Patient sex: F
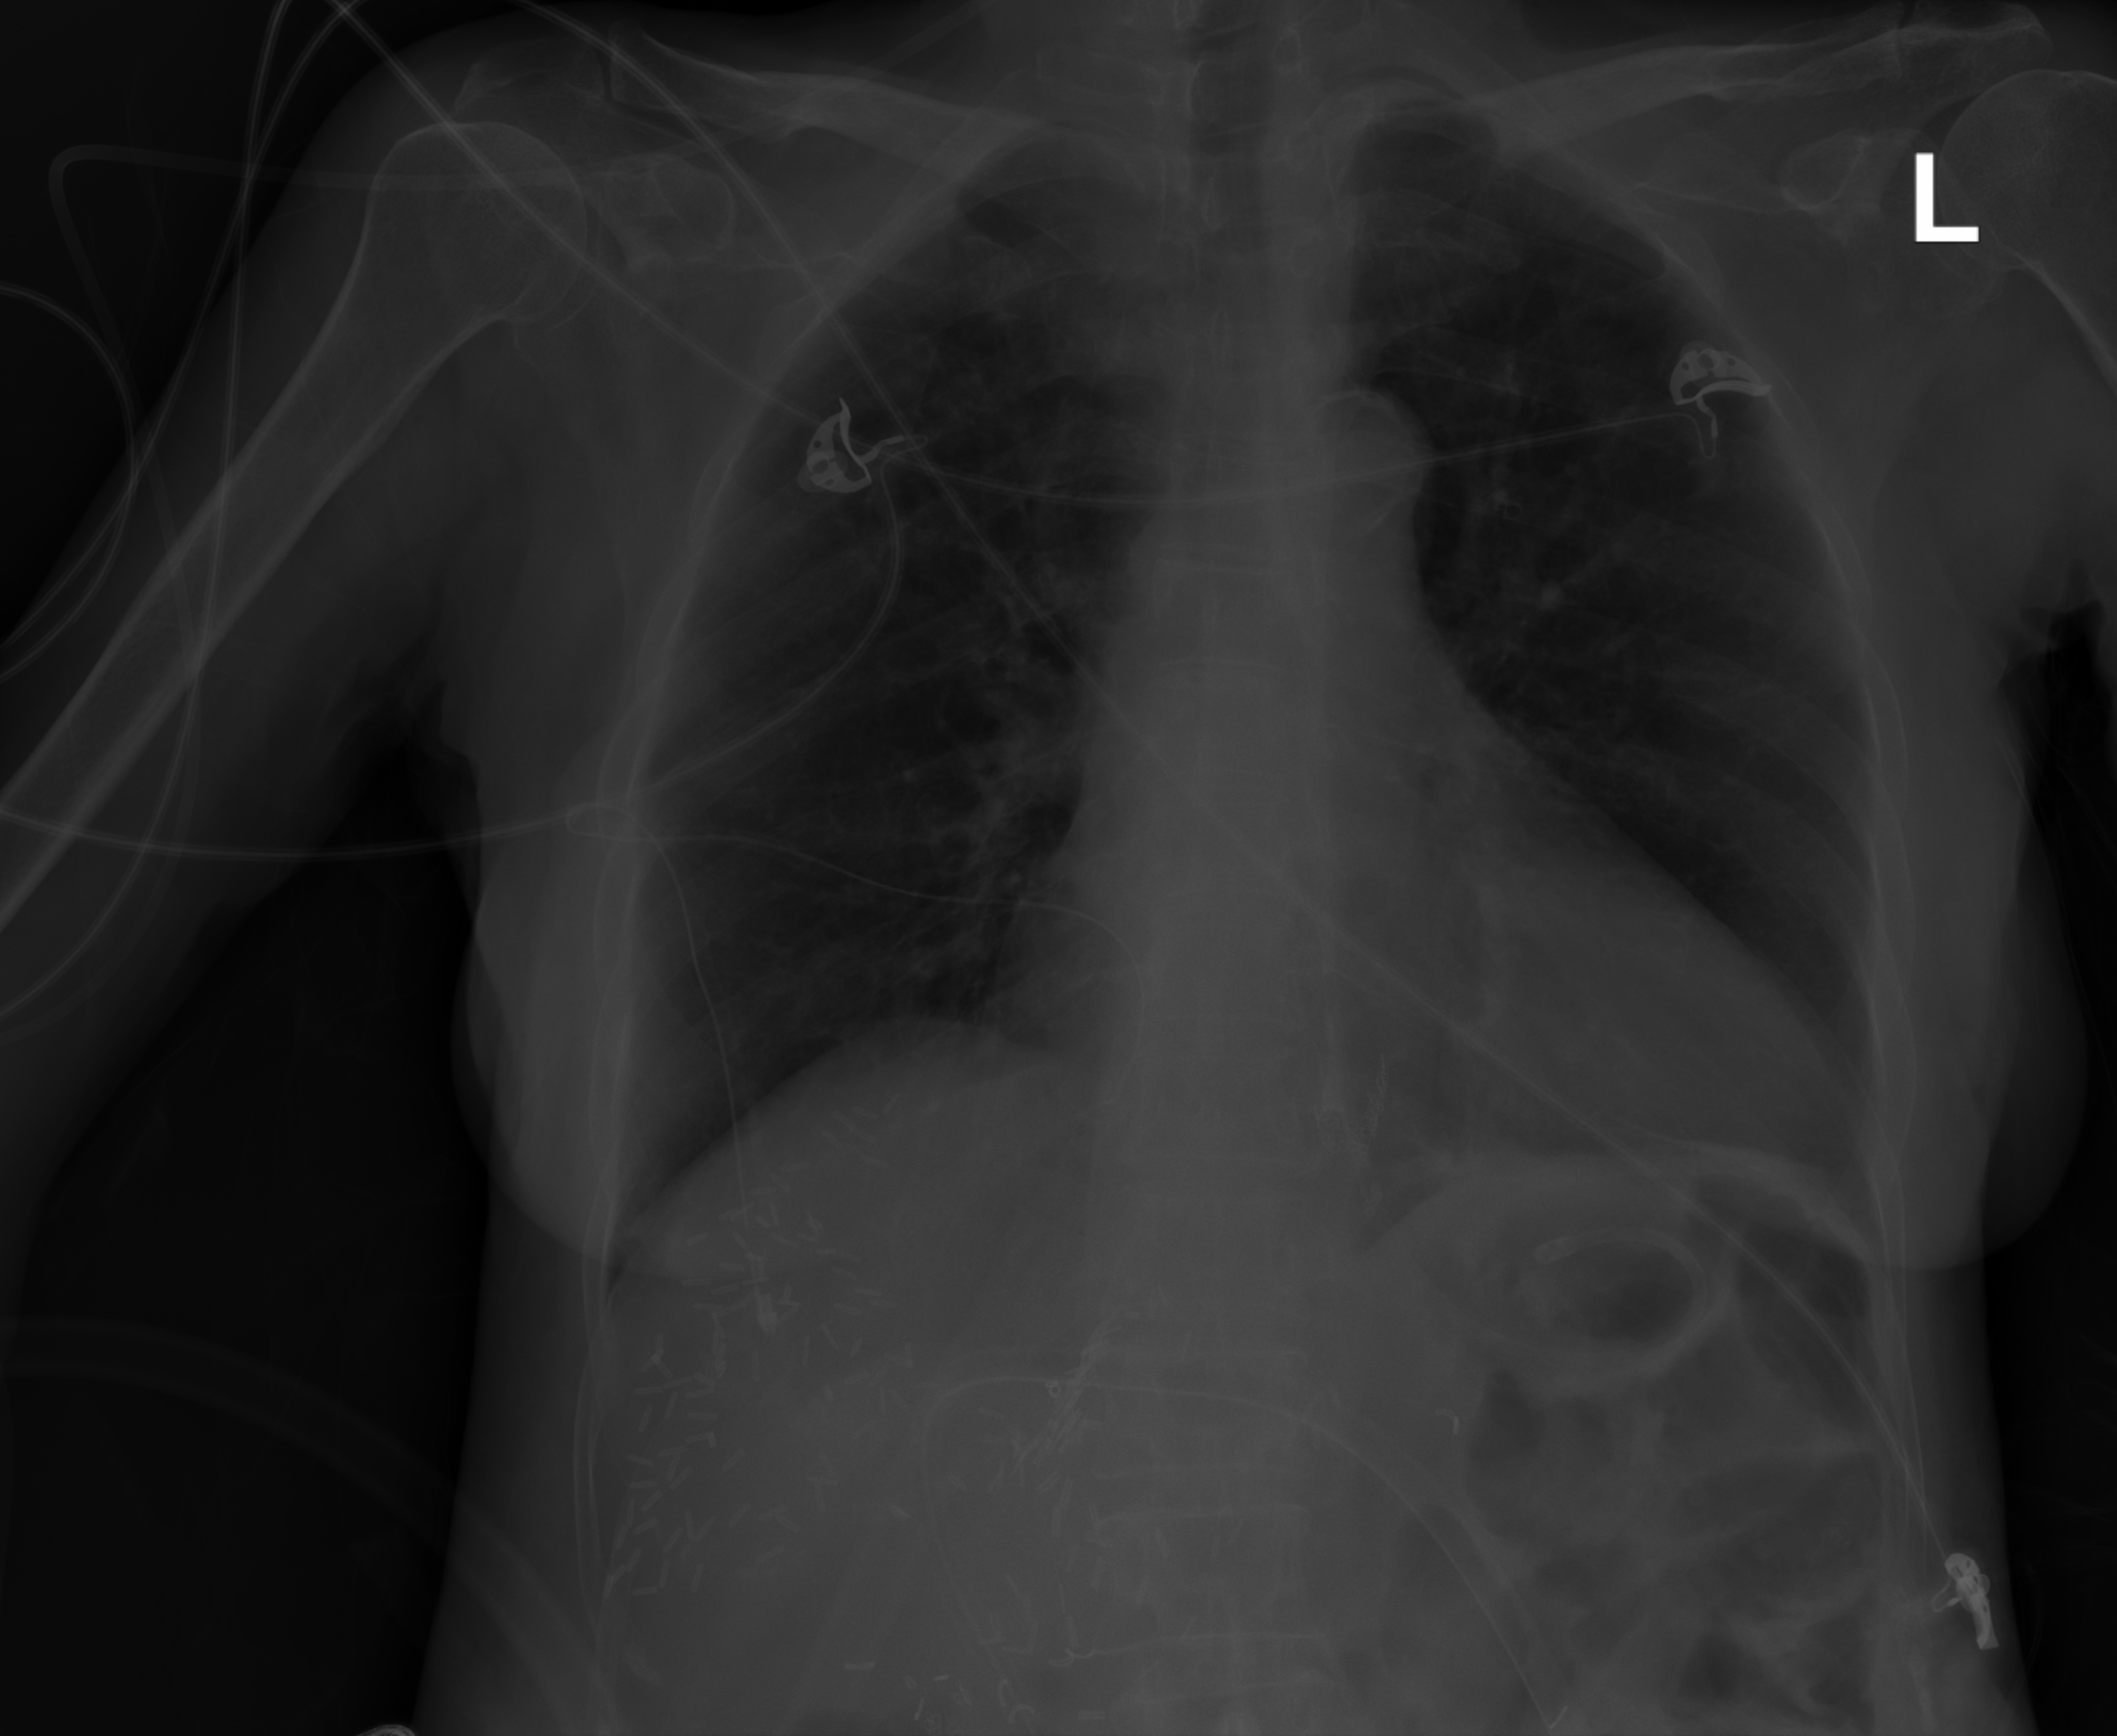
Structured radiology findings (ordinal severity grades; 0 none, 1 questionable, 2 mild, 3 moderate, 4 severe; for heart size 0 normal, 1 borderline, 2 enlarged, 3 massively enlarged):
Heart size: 2
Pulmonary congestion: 0
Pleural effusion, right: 0
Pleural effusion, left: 2
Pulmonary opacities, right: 0
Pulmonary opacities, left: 0
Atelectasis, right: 0
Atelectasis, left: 2